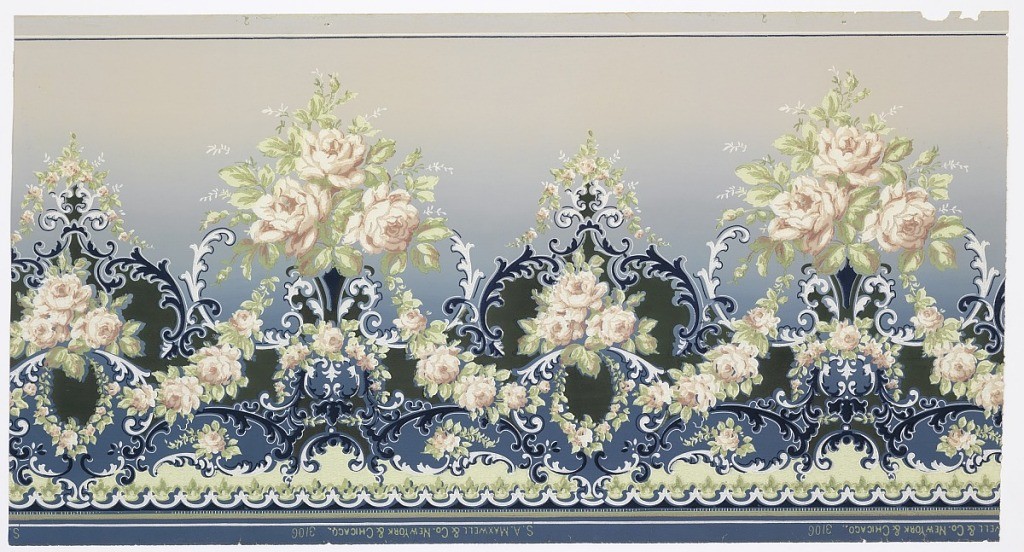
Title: Frieze
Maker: Maxwell & Co., S.A., Chicago, Illinois, USA
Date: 1905–1915
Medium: Machine-printed paper
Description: Alternating light pink rose bouquets and medallions with rose insets, connected by rose swags and blue and white foliate scrolls. Bottom has stripes and foliate scalloping. Ground shades from dark blue (bottom) to light blue (top). Printed in greens, pinks, blues, whites.
Printed in Selvedge: S. A. Maxwell & Co. New York & Chicago. 3106